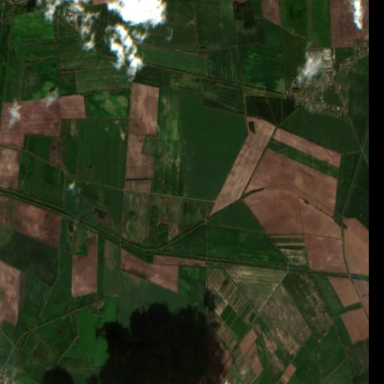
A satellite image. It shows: Picturesque farmland scene.